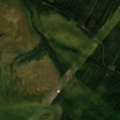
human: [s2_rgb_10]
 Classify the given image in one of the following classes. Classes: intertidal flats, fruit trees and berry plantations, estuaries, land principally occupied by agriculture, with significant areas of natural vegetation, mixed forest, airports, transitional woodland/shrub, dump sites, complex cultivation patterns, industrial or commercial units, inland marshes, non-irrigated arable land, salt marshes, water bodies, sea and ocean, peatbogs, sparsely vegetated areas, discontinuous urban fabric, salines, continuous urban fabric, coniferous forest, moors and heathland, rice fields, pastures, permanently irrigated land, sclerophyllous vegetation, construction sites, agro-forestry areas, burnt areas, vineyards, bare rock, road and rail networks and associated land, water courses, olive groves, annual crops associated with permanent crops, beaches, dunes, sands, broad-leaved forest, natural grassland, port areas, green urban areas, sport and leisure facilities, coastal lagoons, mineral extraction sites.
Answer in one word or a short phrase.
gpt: coniferous forest, mixed forest, transitional woodland/shrub, peatbogs